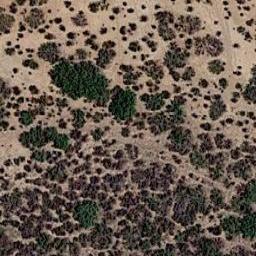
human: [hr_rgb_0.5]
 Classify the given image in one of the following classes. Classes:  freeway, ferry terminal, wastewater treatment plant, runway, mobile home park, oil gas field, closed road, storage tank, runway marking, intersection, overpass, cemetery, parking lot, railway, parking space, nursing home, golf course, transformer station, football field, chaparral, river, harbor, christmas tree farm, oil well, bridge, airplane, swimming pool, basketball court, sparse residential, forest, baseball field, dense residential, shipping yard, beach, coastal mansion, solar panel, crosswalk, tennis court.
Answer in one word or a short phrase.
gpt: chaparral